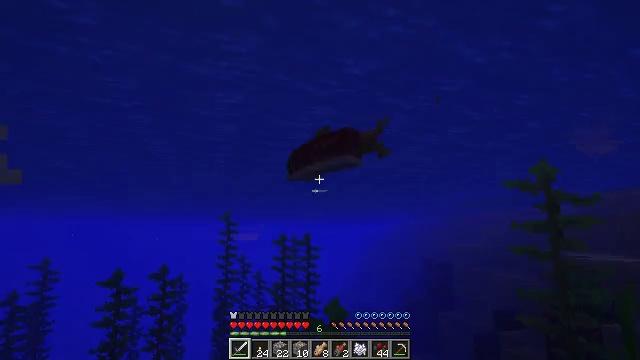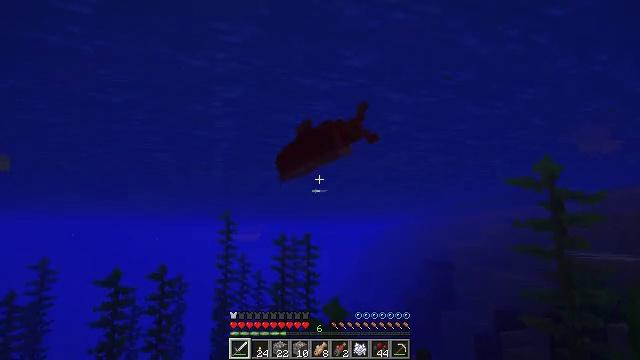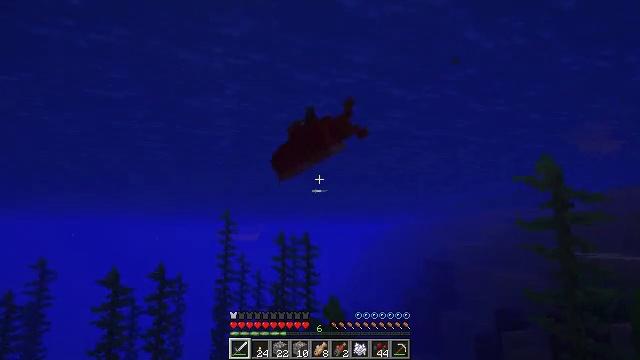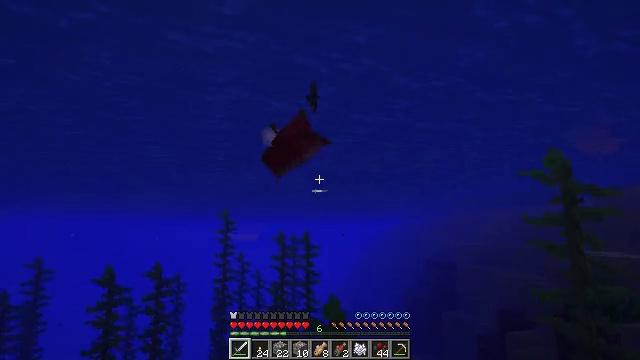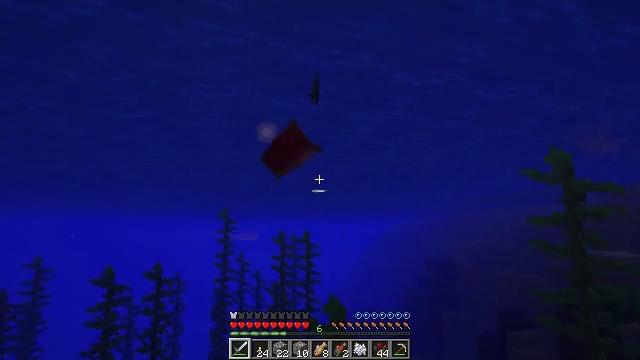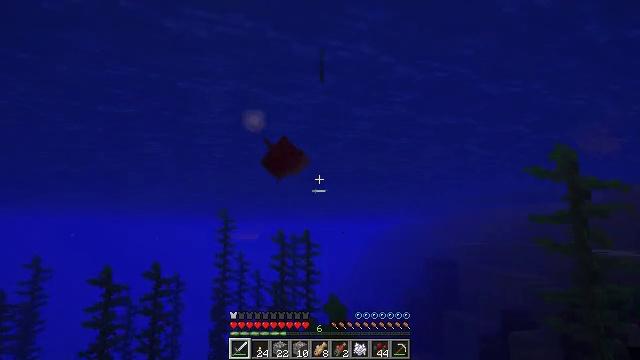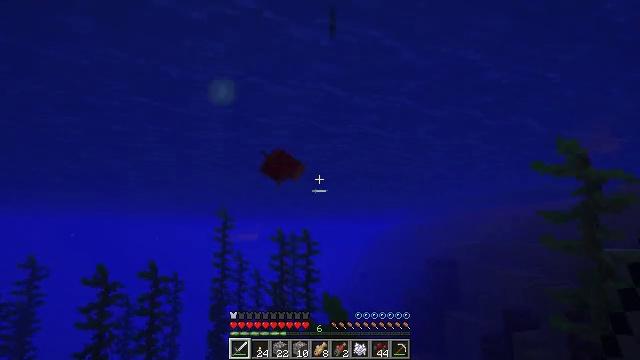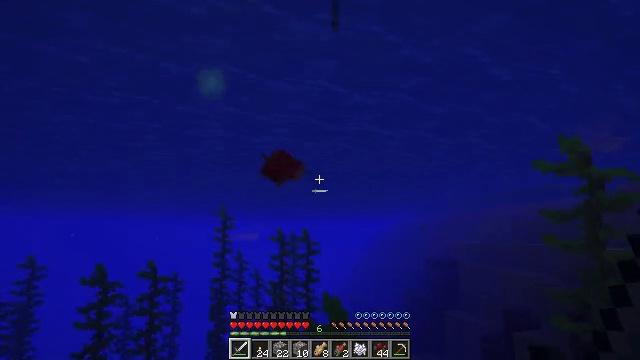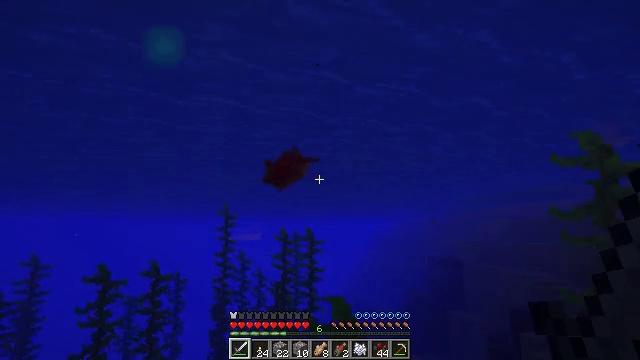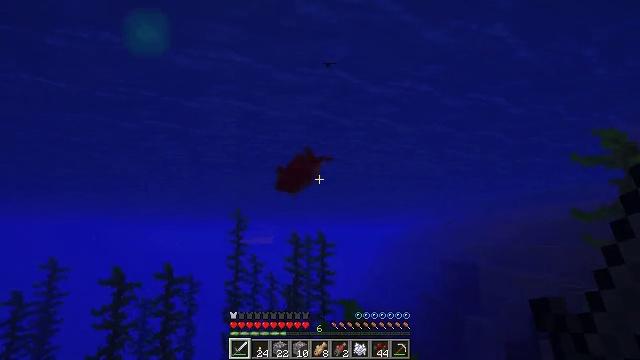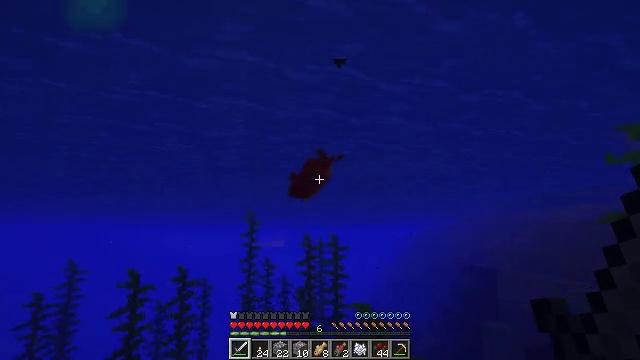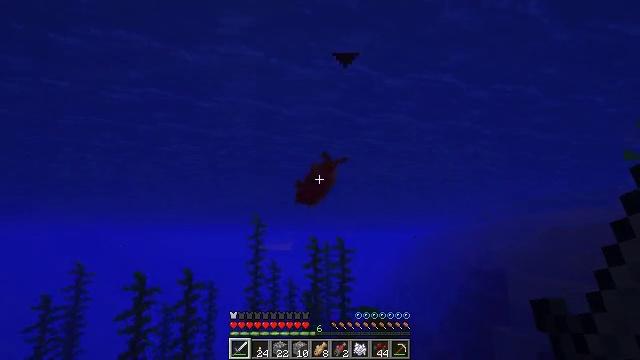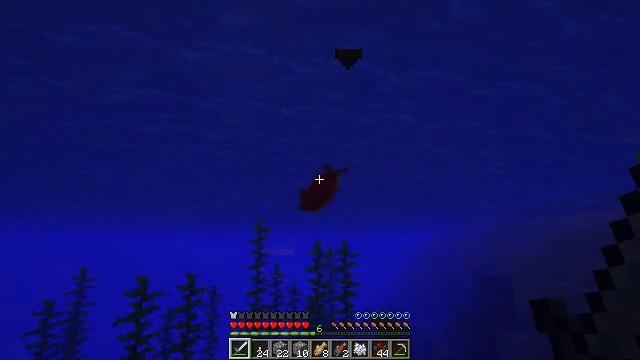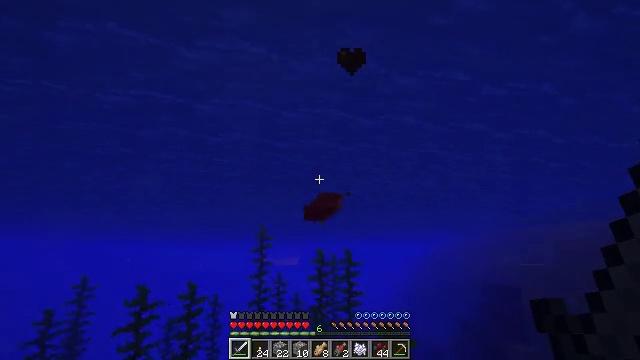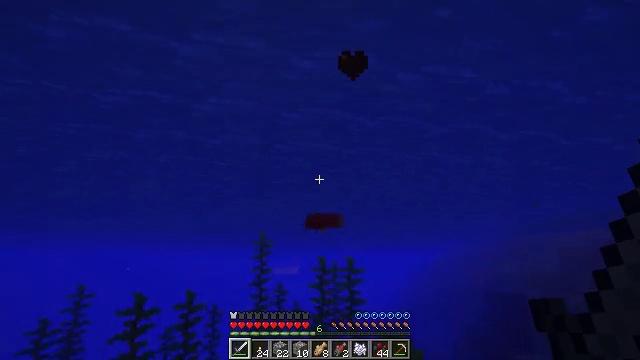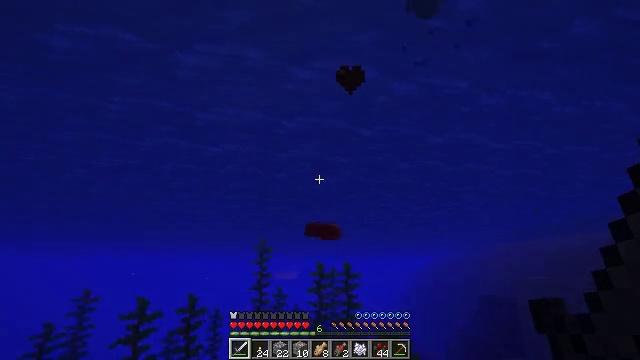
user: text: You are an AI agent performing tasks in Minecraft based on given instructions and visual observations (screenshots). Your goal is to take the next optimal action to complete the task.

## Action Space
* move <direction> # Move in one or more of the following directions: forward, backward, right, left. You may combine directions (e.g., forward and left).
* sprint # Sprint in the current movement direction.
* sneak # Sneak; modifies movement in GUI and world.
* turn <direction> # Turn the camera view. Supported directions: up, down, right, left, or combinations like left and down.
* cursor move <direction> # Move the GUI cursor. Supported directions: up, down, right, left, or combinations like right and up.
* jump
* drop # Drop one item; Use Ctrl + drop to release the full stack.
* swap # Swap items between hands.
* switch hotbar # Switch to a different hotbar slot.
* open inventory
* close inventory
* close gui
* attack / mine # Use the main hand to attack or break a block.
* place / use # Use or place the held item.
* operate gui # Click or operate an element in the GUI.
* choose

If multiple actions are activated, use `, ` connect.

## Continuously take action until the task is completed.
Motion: motion action
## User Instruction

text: Hunt fish.
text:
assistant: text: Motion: move forward
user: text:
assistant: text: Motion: move forward
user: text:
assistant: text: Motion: move forward
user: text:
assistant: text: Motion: move forward
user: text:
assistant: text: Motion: move forward
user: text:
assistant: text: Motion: move forward
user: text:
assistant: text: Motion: move forward
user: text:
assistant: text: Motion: move forward
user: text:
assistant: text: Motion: move forward, turn left
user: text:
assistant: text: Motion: move forward, turn left
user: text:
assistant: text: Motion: move forward, turn left
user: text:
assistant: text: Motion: move forward
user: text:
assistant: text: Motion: move forward, turn up
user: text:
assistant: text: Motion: move forward, sprint, turn up
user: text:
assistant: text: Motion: move forward, sprint, turn up
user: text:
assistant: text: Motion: move forward, sprint, turn right and up
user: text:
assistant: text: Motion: move forward, sprint, turn right and up
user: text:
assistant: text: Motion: move forward, sprint, turn right and up
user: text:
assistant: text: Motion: move forward
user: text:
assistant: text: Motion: move forward, jump
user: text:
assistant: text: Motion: move forward, jump
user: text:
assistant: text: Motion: move forward, jump
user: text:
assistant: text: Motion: move forward, jump
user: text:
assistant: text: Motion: move forward, jump
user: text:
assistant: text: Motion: move forward
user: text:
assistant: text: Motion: move forward
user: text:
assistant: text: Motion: move forward
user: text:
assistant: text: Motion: move forward
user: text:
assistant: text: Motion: move forward
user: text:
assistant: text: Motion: move forward, turn left